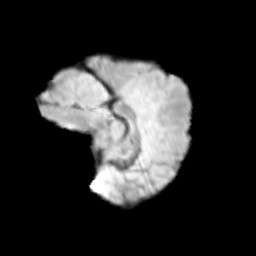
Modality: T2w
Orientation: sagittal
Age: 11
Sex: female
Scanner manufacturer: siemens
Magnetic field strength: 3 T
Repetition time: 3.8 s
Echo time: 0.07 s